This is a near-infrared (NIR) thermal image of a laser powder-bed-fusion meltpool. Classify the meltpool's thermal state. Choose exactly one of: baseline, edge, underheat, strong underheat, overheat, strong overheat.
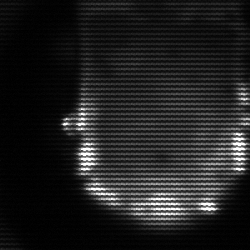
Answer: baseline